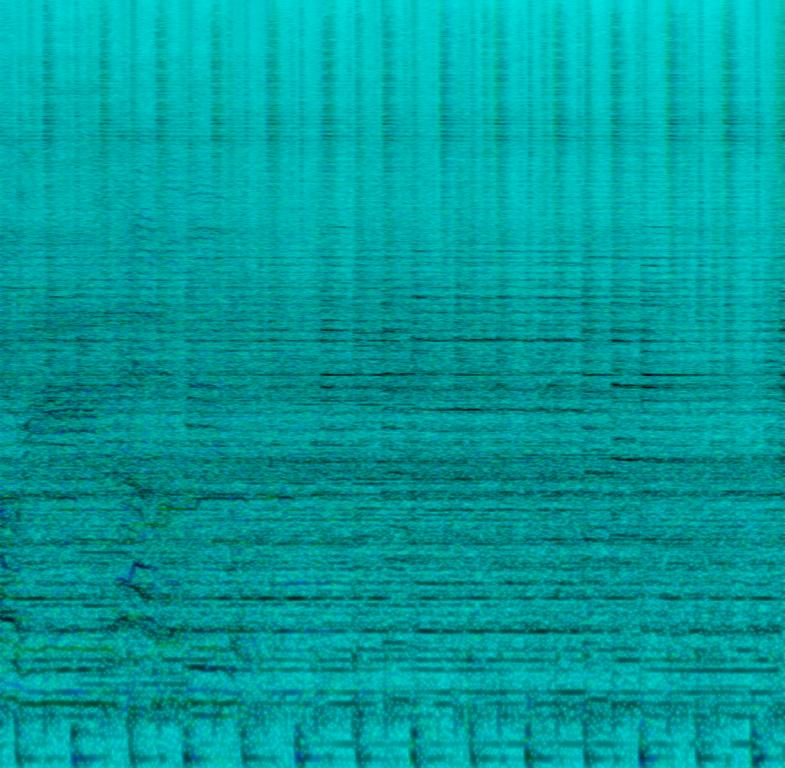
This country song features a female voice singing the main melody. Another female voice sings backing vocals in harmony with the main voice. This is accompanied by percussion playing a simple beat in common time. A guitar strums chords. The bass plays the root notes of the chords. After the voices pause, a guitar solo is played in a repetitive pattern. The mood of this song is romantic. Other instruments cannot be heard due to low quality of audio. This song can be played in a romantic movie.